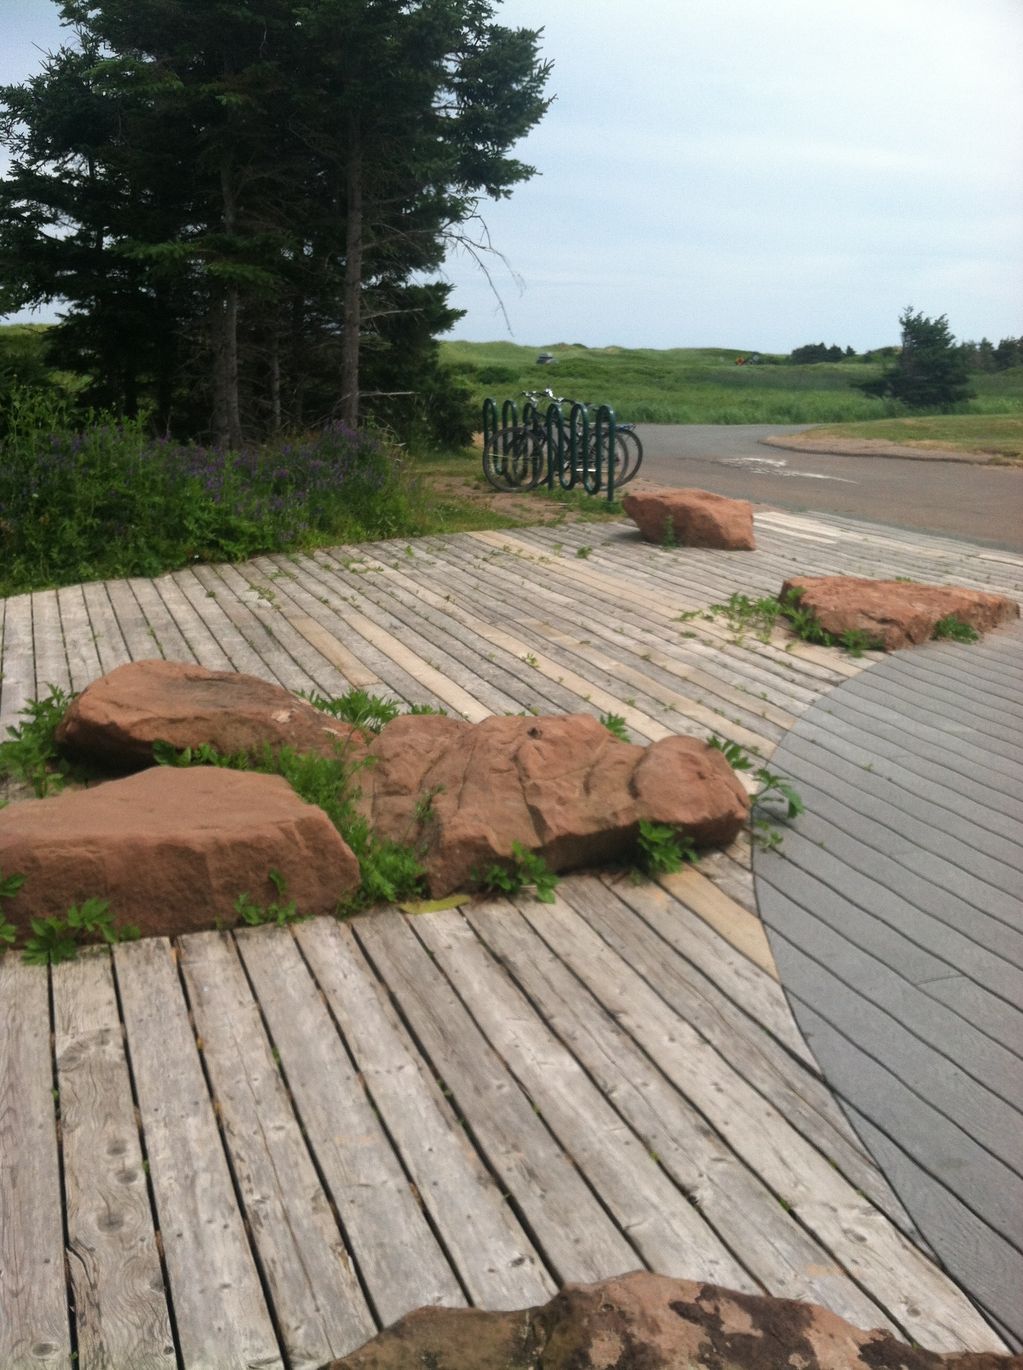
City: charlottetown